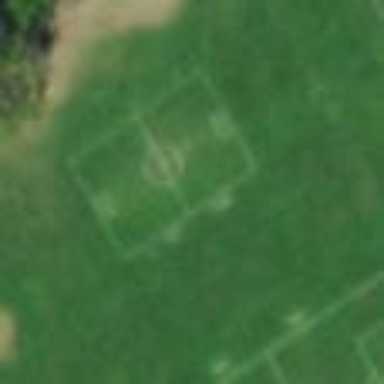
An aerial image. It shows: Soccer pitch designated for leisure and sports activities.